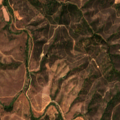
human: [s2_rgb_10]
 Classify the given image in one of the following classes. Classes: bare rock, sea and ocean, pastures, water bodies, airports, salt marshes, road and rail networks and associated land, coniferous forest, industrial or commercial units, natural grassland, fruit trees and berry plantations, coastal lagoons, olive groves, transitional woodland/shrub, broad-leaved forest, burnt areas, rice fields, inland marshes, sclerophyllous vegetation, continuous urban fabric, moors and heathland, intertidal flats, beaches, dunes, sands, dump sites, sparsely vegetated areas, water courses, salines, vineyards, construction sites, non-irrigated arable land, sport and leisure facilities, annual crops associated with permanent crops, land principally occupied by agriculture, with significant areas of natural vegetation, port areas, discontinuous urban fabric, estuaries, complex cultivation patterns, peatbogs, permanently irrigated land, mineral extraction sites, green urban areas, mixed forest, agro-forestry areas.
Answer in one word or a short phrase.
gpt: pastures, complex cultivation patterns, transitional woodland/shrub